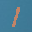
Label: 1